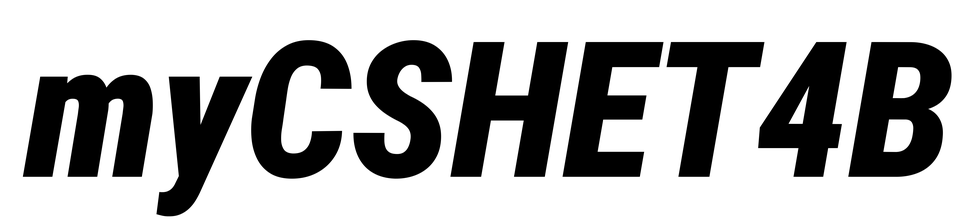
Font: Roboto-Italic_Condensed_Black_Italic